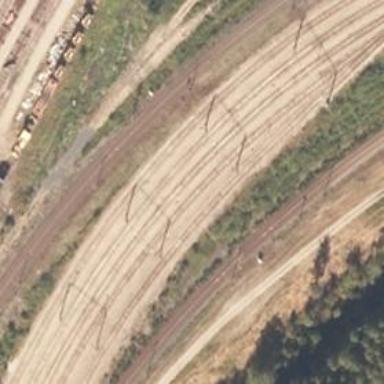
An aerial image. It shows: Railway signal.